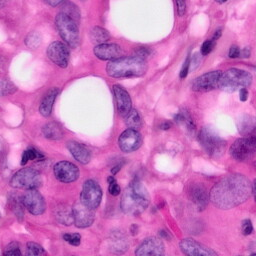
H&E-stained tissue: Pancreatic